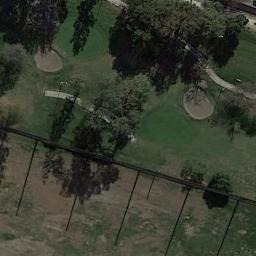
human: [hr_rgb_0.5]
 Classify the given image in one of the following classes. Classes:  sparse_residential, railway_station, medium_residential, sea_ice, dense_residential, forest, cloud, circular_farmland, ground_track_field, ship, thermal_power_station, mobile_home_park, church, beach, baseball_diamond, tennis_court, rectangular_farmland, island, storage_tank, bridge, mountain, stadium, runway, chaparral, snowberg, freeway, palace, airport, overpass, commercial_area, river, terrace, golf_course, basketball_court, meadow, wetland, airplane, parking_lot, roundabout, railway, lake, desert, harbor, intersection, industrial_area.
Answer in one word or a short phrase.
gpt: golf_course